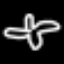
Label: airplane